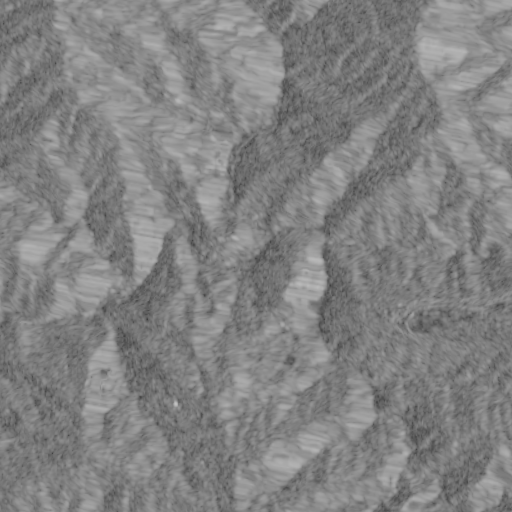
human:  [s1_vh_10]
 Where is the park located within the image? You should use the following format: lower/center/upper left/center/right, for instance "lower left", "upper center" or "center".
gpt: The park is located in the lower center of the image.
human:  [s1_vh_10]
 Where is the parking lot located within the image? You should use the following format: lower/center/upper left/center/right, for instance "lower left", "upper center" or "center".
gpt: The parking lot is located in the lower center of the image.
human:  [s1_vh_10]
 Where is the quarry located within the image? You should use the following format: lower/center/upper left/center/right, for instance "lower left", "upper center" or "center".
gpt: The quarry is located in the lower right of the image.
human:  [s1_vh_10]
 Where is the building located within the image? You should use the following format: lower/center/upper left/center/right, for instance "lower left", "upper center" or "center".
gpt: There is no building in the image.

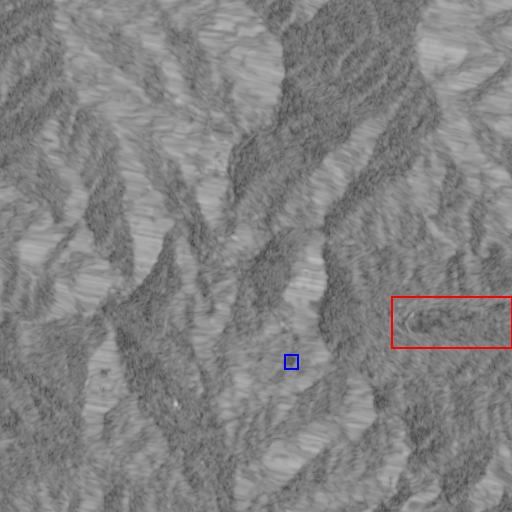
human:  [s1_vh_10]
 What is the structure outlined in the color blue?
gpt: The structure outlined in blue is a park.
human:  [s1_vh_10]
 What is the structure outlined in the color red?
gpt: The structure outlined in red is a quarry.
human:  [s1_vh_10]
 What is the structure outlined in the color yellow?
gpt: There is no yellow outline.